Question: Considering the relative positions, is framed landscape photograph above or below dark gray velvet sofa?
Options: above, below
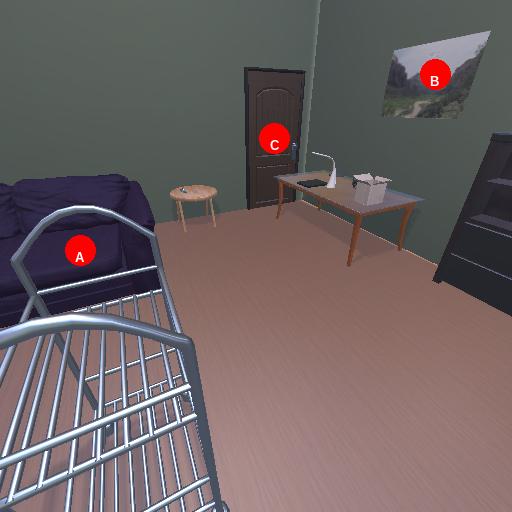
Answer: above